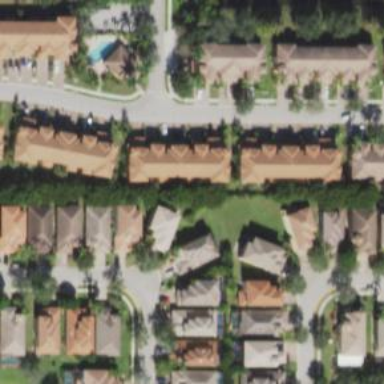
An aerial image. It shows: Neighborhood.